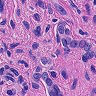
Metastatic tissue present: yes